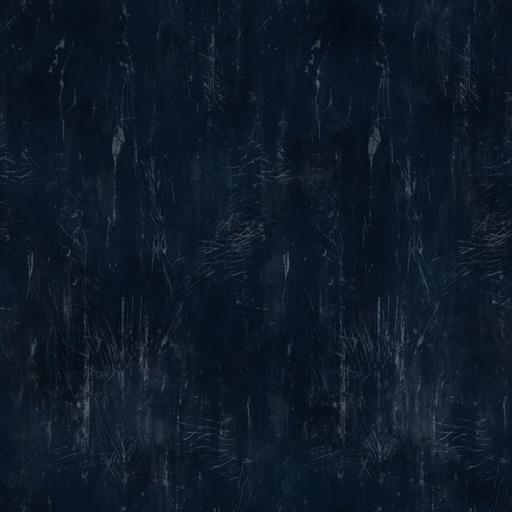
Tags: black blue plastic scratched smooth